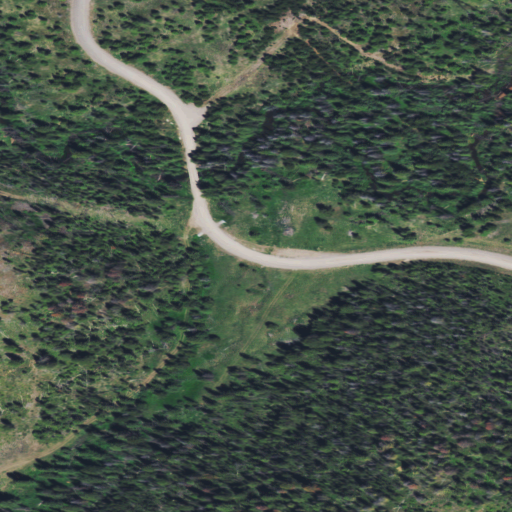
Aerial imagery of valley in Montana named Porcupine Gulch containing evergreen forest and shrub